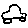
Label: car